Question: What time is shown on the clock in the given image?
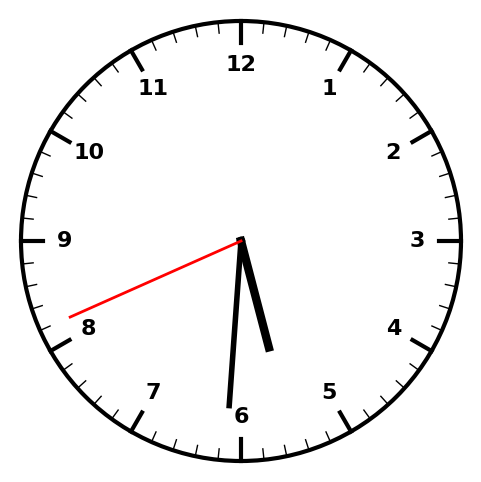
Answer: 05:30:41